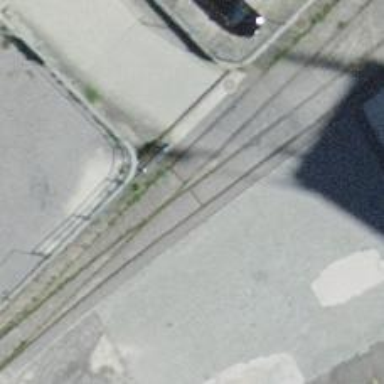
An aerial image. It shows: Railway switch.